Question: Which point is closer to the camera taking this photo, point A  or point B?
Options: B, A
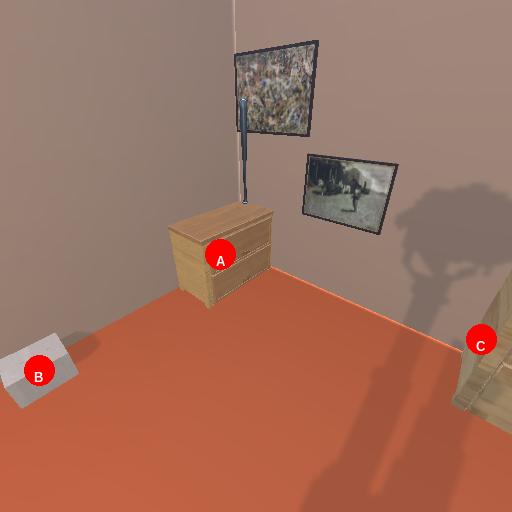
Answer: B